Aerial crown-view tile of a tropical tree (Barro Colorado Island, Panama), acquired 20241216:
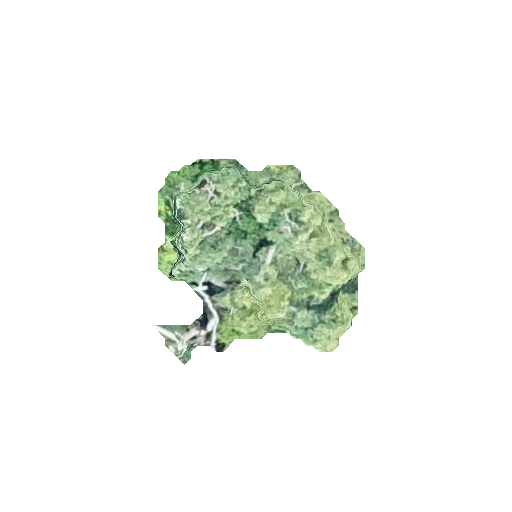
Species: Lonchocarpus heptaphyllus
GBIF accepted scientific name: Lonchocarpus heptaphyllus
Crown area: 44.357 m²